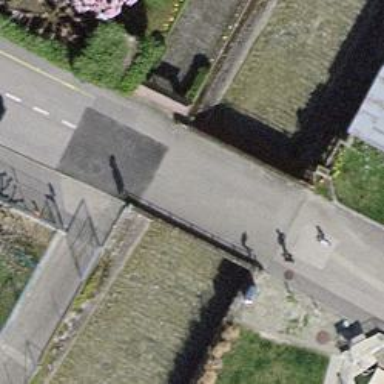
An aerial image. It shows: Residential road with no sidewalk.